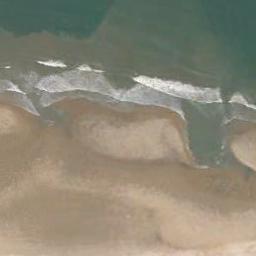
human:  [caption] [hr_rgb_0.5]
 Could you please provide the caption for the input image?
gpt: The beach consists of blue seawater and a yellow coast .

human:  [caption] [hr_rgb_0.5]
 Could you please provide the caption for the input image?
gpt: Green sea and wet people beach and waves .

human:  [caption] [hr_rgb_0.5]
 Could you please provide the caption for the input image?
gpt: The sea by the beach is blue .

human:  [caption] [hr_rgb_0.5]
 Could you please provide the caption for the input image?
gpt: The beach with khaki sand and the color of the seawater is dark green .

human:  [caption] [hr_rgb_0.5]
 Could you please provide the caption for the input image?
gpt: The sea is calm beside the beach .